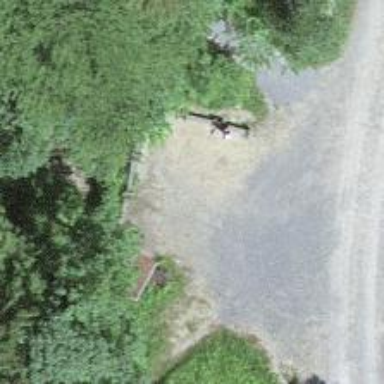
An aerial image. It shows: Bench.